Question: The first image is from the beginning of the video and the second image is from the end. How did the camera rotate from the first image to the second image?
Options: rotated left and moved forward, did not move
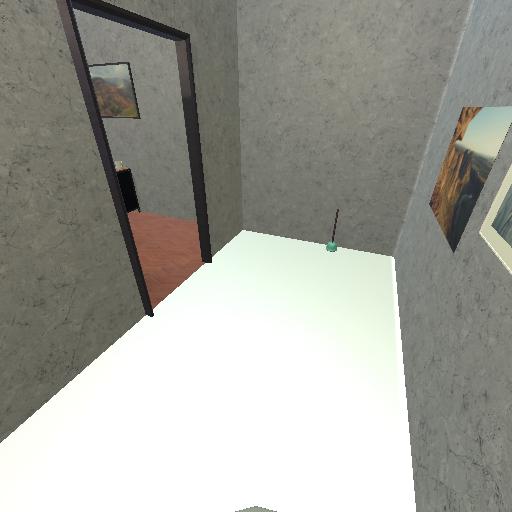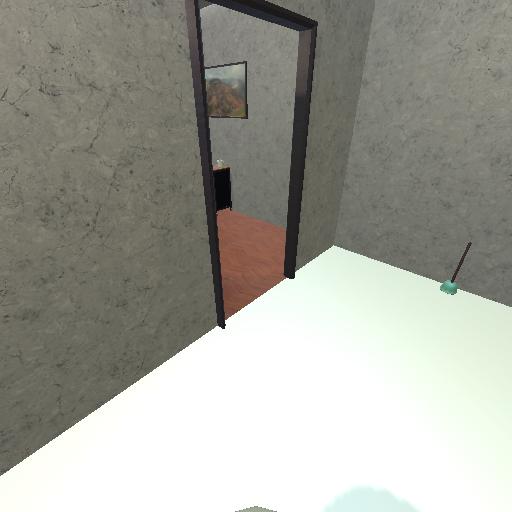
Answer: rotated left and moved forward